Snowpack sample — Snodgrass Mountain, Crested Butte, Colorado (2/4/25, 12:06 PM MST)
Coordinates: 38.923, -106.968
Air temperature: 35 °F
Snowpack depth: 80 cm
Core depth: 80 cm
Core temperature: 32 °F
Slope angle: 14°, slope face: 78°
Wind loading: low
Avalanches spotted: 0
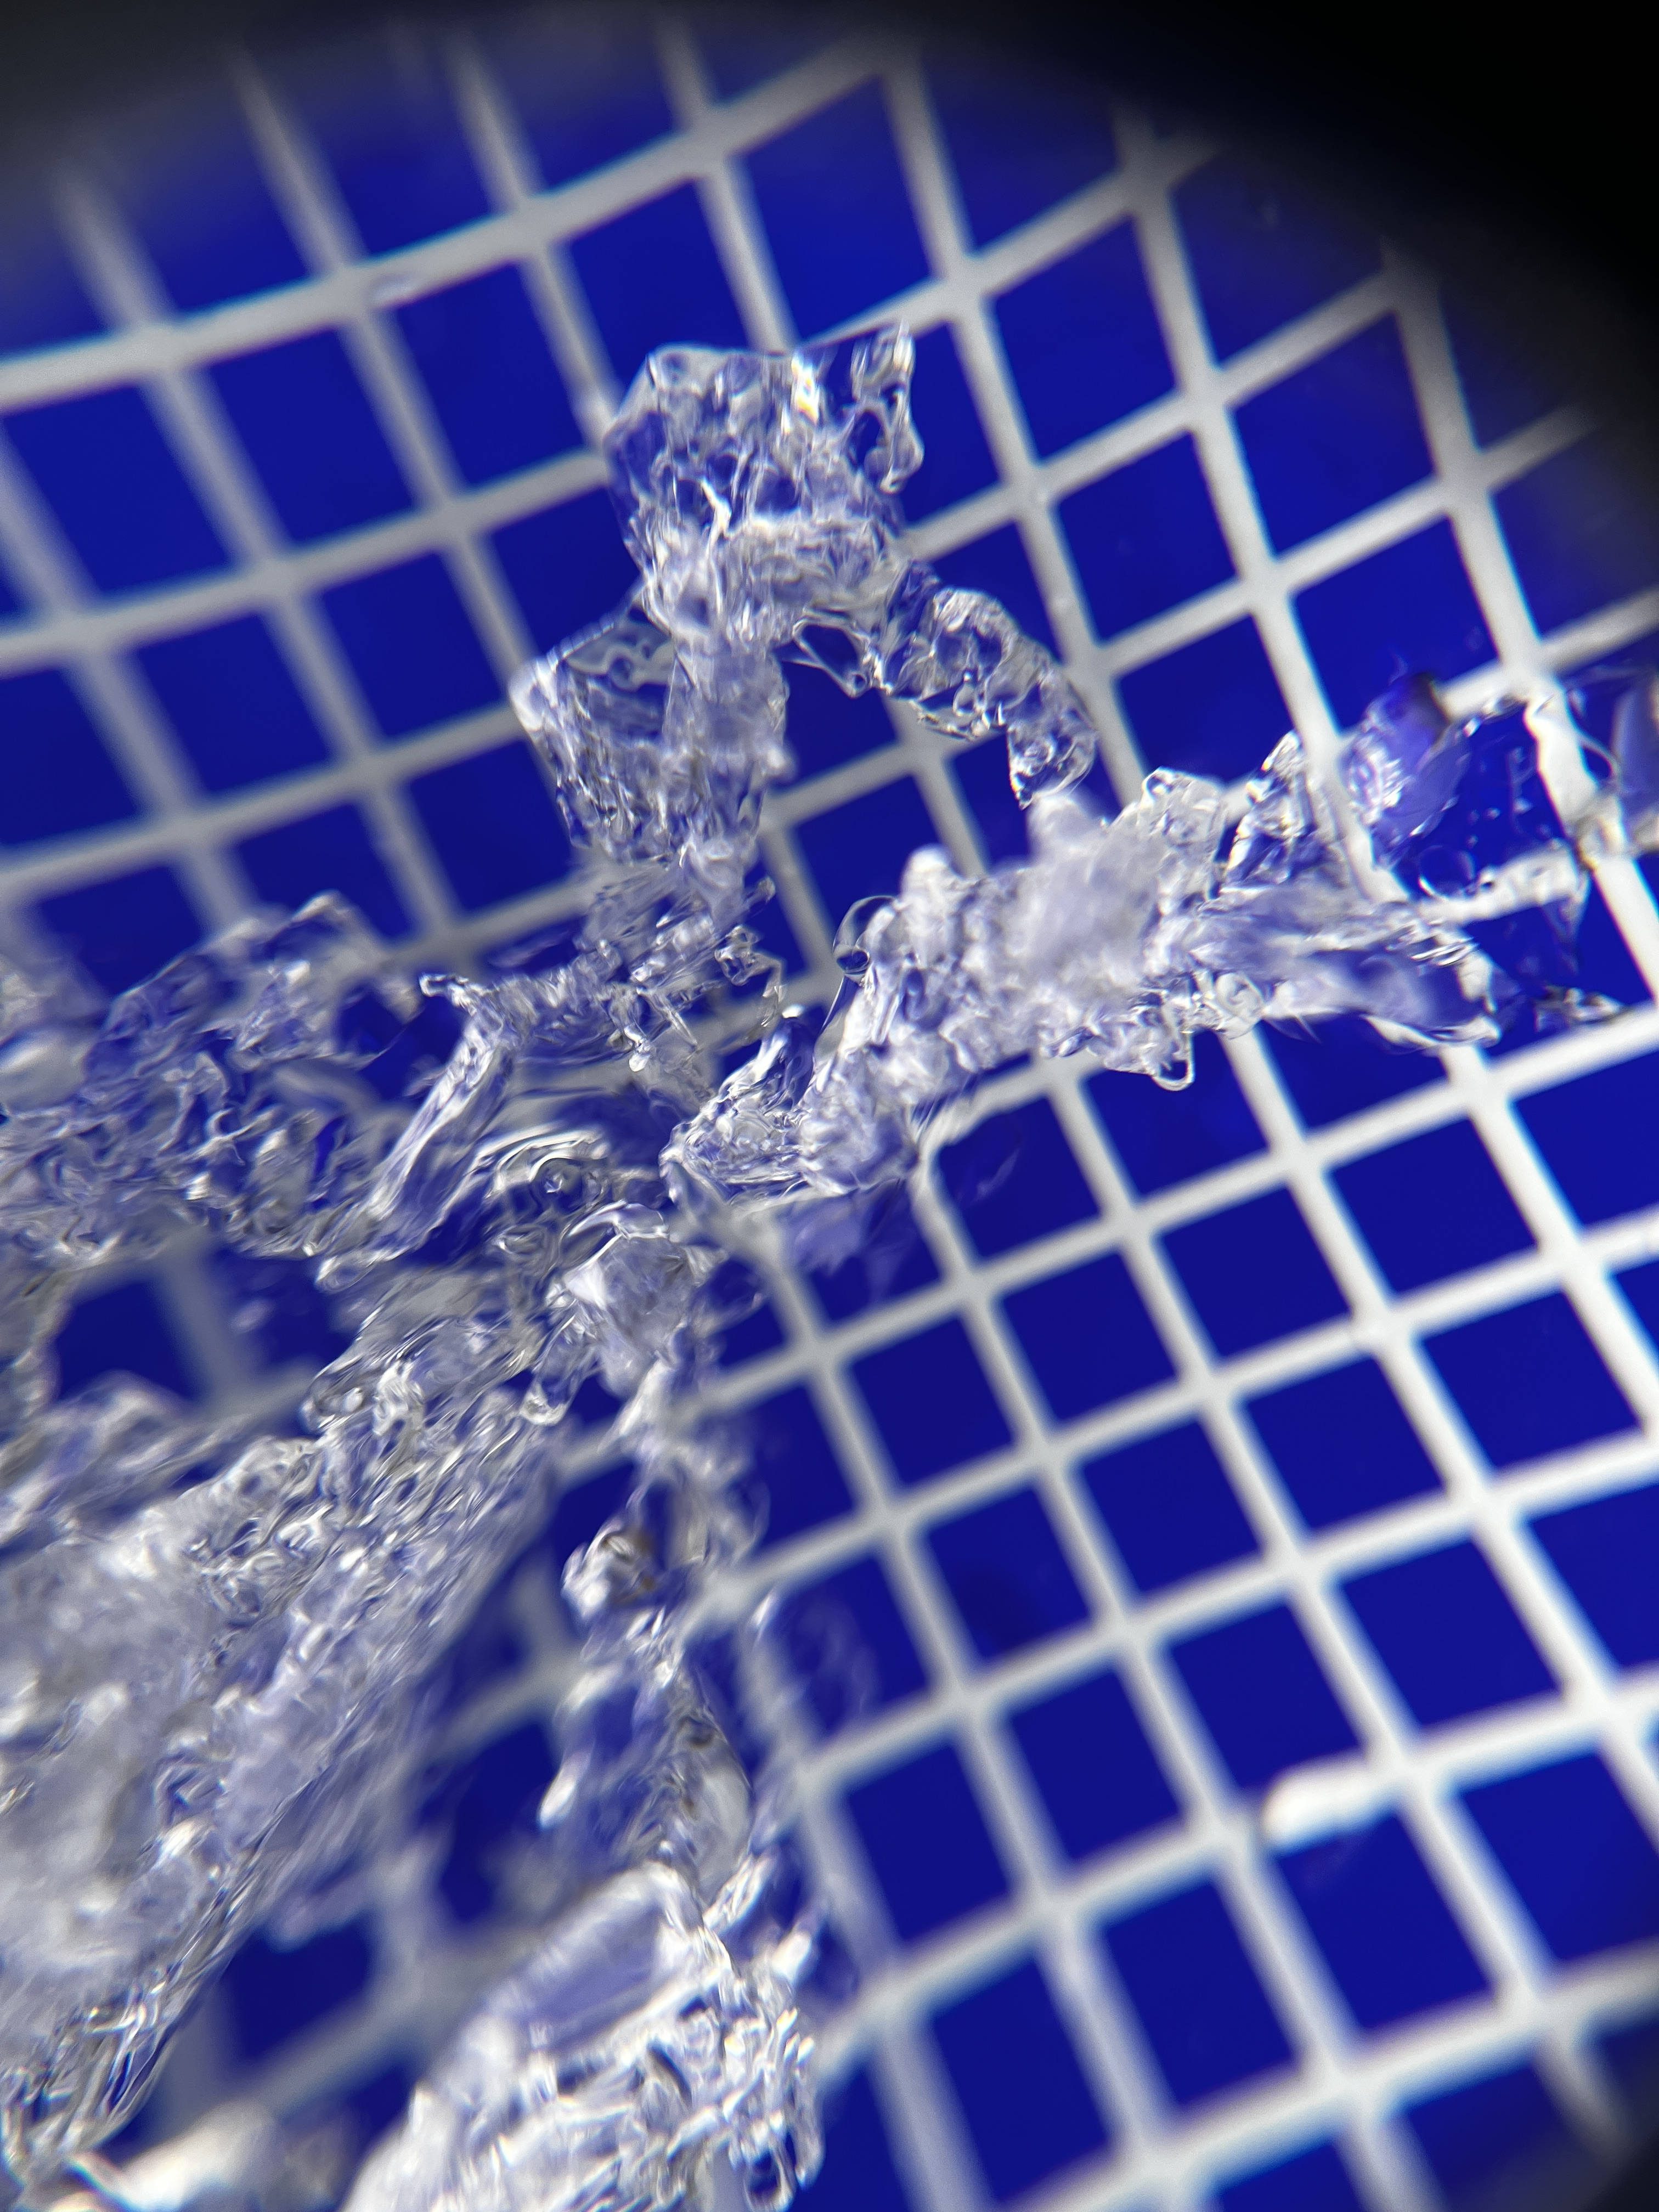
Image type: magnified_profile
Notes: No avalanches nearby, unusually warm weather for the last month reported by residents, Collected 25 yards from treeline